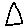
Label: triangle